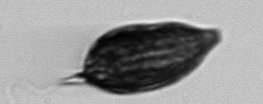
Label: Prorocentrum_micans